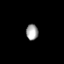
Tissue: prostate
Cell type: Endothelial cells
Senescence score: 0.6997
Nuclear area (px): 187
Mean DAPI intensity: 161.273